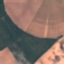
Label: AnnualCrop